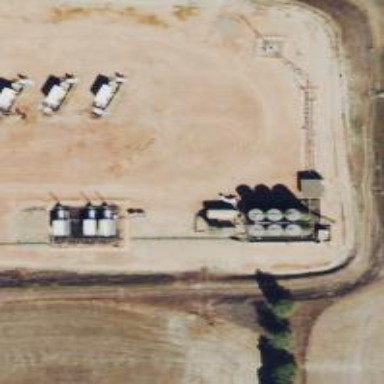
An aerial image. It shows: Storage tank that is man-made.